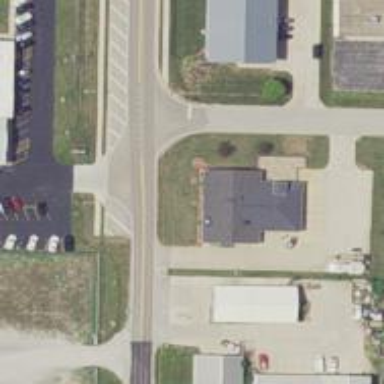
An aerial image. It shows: Tertiary road with asphalt surface and sidewalk on the left.